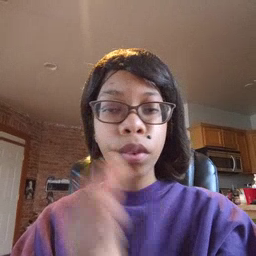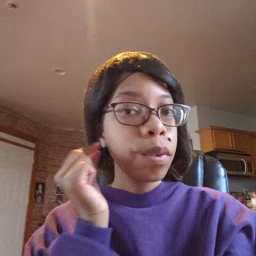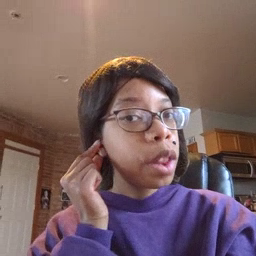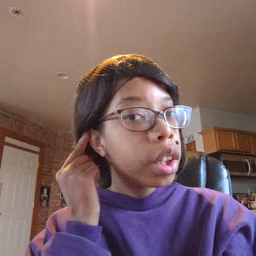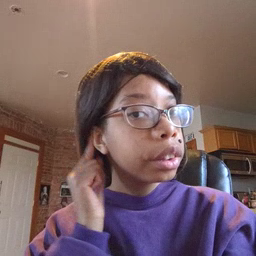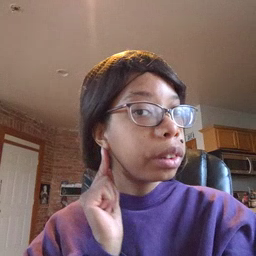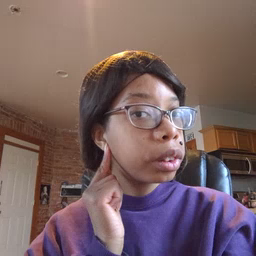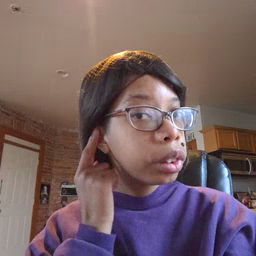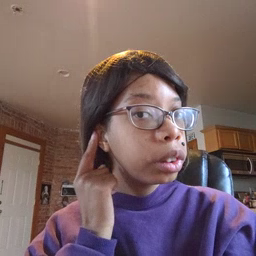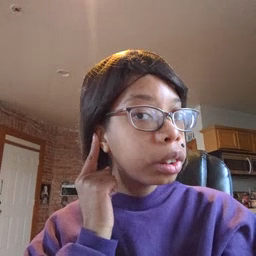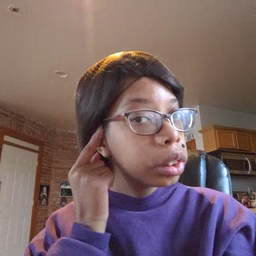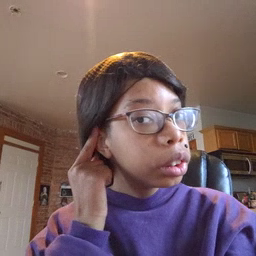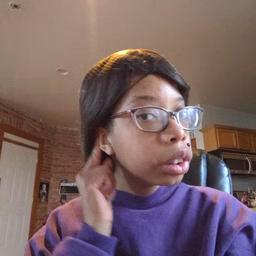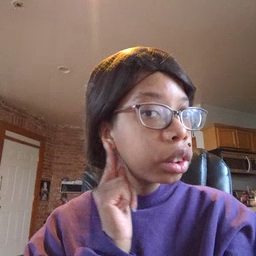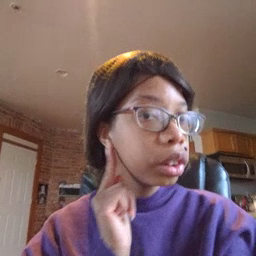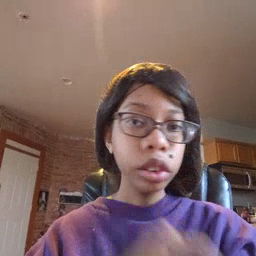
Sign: ear